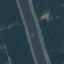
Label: River